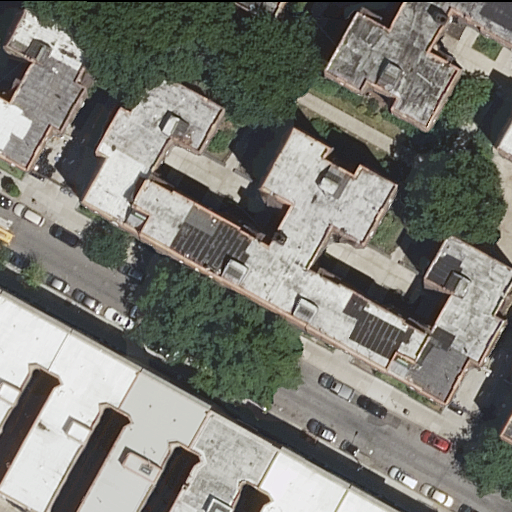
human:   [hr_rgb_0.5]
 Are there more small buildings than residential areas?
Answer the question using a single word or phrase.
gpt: yes

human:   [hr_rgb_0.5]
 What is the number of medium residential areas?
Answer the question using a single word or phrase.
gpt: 0

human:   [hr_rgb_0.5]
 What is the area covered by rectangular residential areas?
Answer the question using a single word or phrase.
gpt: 2290m2

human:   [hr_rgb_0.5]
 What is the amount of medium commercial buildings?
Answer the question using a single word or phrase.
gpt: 0

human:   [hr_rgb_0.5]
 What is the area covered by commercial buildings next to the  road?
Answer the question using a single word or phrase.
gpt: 0m2

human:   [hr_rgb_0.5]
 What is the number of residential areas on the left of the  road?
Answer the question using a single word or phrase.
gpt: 0

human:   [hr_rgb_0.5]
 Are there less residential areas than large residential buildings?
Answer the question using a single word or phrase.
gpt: yes

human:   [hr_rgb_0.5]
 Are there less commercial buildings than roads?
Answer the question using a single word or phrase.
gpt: yes

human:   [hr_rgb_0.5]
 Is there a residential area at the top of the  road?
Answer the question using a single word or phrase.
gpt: no

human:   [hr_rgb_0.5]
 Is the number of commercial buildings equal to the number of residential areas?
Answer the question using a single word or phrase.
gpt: no

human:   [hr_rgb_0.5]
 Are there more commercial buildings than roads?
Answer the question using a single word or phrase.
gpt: no

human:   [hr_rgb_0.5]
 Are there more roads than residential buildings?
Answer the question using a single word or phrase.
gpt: no

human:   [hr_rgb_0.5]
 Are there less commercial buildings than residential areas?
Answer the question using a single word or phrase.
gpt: yes

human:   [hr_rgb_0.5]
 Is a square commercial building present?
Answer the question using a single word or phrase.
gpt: no

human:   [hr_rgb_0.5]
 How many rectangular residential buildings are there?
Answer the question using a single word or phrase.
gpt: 2

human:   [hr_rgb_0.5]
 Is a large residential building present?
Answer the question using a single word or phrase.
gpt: yes

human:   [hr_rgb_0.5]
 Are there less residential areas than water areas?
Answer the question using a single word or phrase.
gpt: no

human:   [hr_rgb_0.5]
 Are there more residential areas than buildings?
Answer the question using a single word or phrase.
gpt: no

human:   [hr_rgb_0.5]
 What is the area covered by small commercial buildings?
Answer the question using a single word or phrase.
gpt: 0m2

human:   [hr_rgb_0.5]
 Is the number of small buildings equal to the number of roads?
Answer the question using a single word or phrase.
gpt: no

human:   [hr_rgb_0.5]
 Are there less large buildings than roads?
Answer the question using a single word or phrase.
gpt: no

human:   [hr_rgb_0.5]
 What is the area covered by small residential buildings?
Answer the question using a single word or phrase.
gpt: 24m2

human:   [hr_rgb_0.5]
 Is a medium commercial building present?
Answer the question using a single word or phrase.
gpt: no

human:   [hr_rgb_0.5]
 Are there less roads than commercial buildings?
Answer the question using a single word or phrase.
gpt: no

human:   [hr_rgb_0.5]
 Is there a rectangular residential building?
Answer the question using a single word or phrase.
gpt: yes

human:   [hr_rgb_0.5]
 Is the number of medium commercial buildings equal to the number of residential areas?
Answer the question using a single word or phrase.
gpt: no

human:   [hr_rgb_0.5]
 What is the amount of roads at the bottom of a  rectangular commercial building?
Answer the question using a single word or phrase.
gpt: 0

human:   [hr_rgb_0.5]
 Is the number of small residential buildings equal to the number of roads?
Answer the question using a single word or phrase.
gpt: no

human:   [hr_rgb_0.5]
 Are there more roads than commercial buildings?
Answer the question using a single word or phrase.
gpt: yes

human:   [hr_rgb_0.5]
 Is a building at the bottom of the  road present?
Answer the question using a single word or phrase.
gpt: yes

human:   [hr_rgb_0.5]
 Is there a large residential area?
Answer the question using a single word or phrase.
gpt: yes

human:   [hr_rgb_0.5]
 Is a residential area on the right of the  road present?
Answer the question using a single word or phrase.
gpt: yes

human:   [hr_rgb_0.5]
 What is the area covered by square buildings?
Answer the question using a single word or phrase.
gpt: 0m2

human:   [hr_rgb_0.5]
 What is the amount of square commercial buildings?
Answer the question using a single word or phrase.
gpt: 0

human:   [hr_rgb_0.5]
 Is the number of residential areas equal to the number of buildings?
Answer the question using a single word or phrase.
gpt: no

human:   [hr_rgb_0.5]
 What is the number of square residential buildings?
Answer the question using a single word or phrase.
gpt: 0